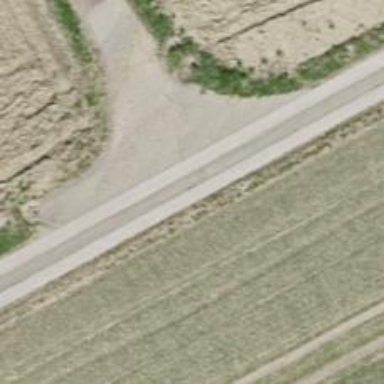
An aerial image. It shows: Track road with concrete lanes.